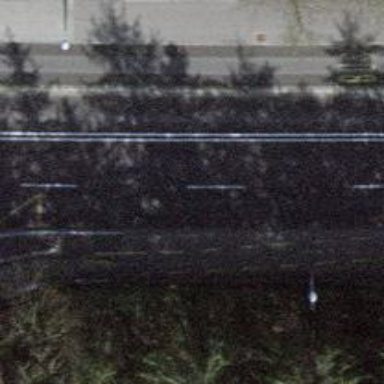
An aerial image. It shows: Asphalt sidewalk.